Question: I am going over the Big-Oh notation, and I have a problem understanding the solution to this question:
'''
Is 2n + 10 O(n)?
Can we find c and n0?
2n + 10 <= cn
(c-2)n >= 10
n >= 10/(c-2)
Pick c = 3 and n0 = 10
'''
There is also a graph used in this example:

I am confused as to how c = 3 and how n0 = 10? Can somebody please enlighten me?
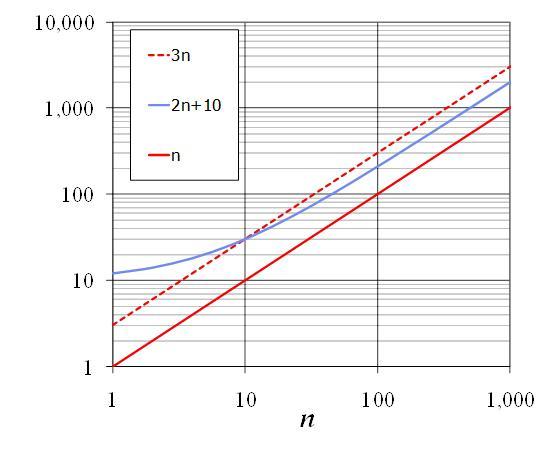
Answer: I would solve '2n + 10 <= cn' differently.
'''
2n + 10 <= cn
2 + 10/n <= c //divide by n
c >= 2 + 10/n
'''
Clearly 'c' has to be bigger than 2. Now take your favorite number bigger than 2. Uhm. 'c=2.718'. This gives
'''
2n + 10 <= 2.718*n
10 <= 0.718*n //subtract 2n
13.93 <= n
'''
Thus, '2n + 10 <= c*n'. If we take 'c=2.718' and 'n' bigger than '15'. (15 because it's bigger than the limit, 13.93, and I like 15.)
Any c bigger than 2 works, c=100000000000000000000000 is fine too (but, it costs much ink and paper to write down.)
It might have been easier to take 'c=3'. That would give
'''
2n + 10 <= 3*n
10 <= n //subtract 2n
'''
This makes 3 the most logical / natural solution.